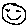
Label: smiley face